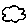
Label: cloud